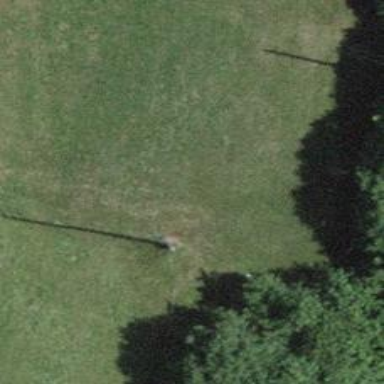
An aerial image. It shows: Utility pole in the area.